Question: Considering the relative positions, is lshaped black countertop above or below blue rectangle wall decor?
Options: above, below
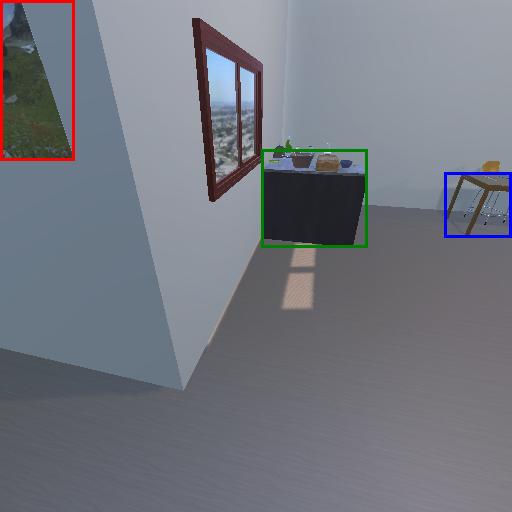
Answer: above